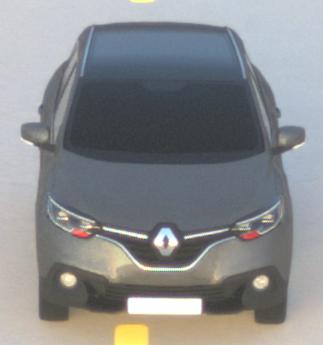
Make: Renault
Model: Kadjar ENERGY TCe 130
Detailed model: Kadjar
Model produced from: 2015/05
Model produced until: 2018/08
Doors: 5
Color: gray
Road condition: dry road
Daytime: dawn
Contrast: medium contrast